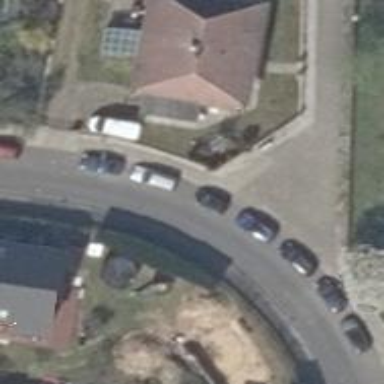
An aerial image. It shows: Sidewalk.